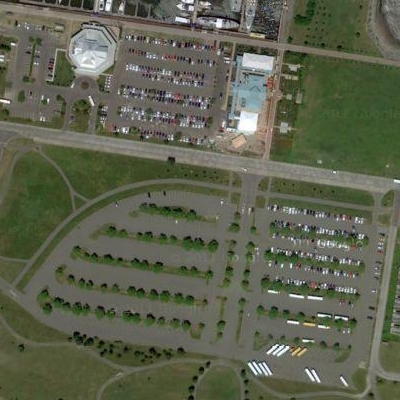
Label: gParking